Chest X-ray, PA view. Patient: 44 years old, sex M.
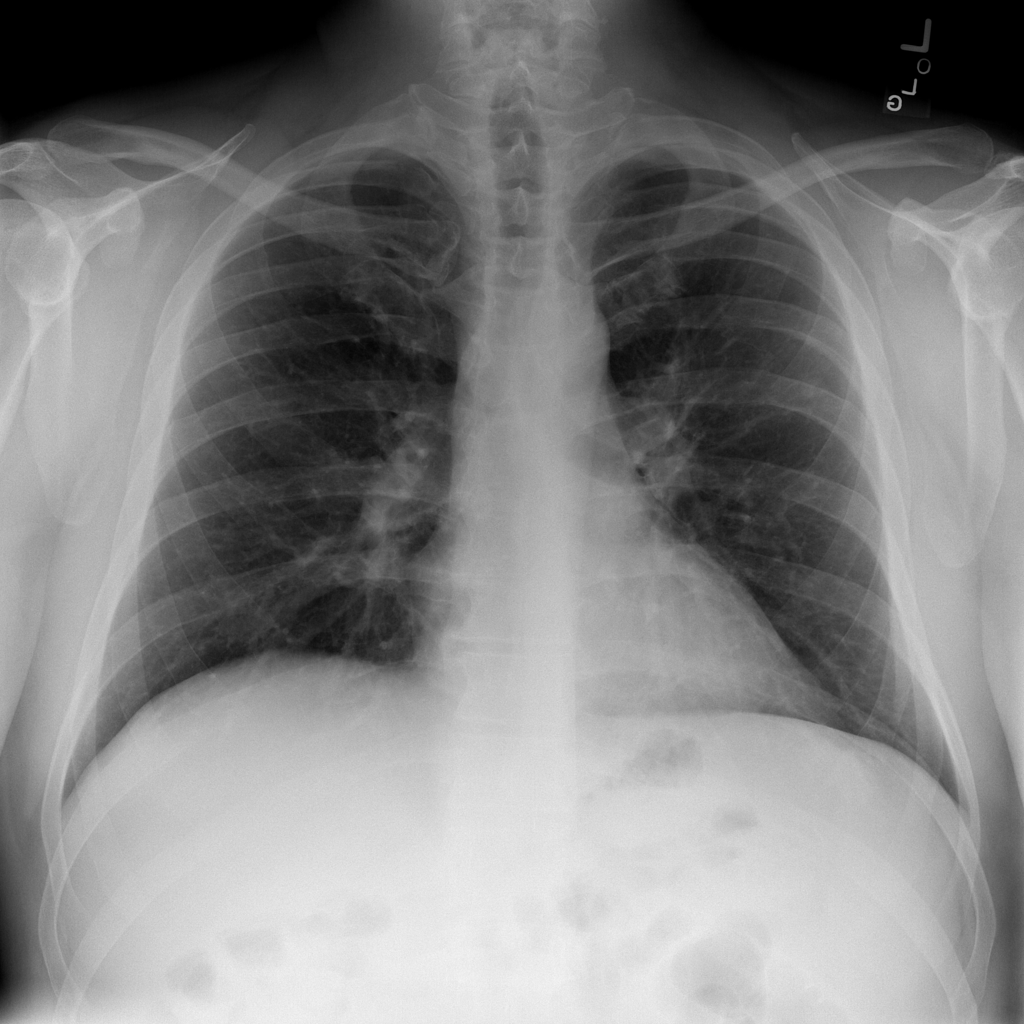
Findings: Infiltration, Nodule